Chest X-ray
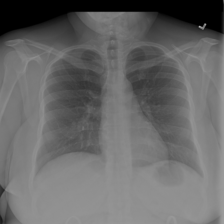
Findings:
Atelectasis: negative
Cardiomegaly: negative
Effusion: negative
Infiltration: positive
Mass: negative
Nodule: positive
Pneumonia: negative
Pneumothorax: negative
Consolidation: negative
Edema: negative
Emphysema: negative
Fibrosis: negative
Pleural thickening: negative
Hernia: negative